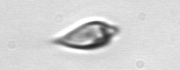
Label: Oxytoxum